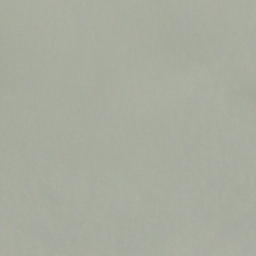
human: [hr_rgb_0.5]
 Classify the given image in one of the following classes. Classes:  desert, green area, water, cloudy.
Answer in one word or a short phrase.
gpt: cloudy